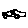
Label: car